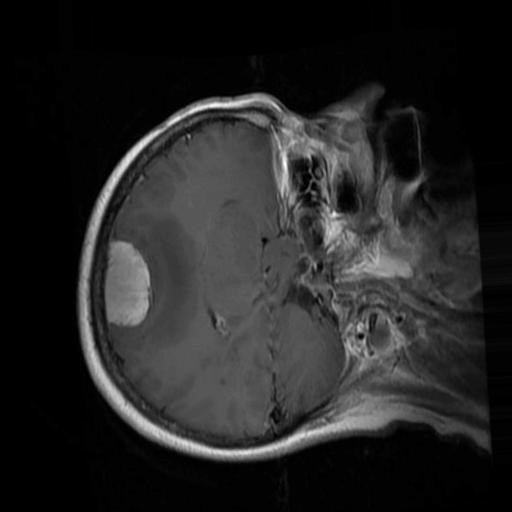
Label: brain_menin